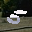
Label: 5